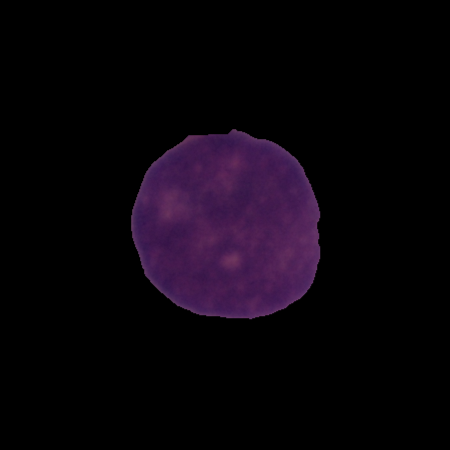
Label: cancer